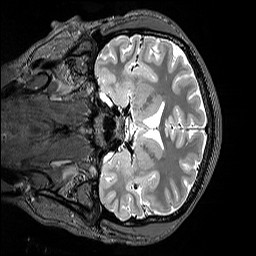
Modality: T2w
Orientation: coronal
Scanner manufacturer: siemens
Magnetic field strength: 3 T
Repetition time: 3.2 s
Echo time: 0.565 s